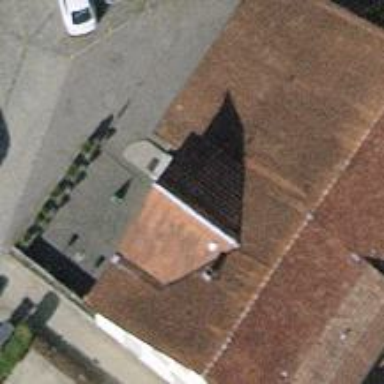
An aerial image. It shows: Restaurant.